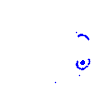
Particle: kaon